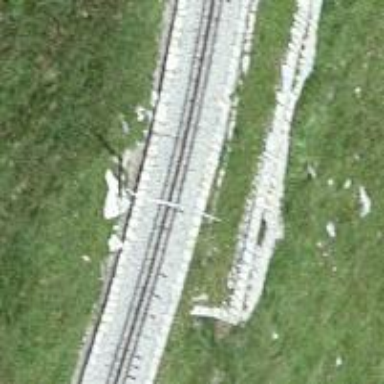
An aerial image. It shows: Narrow-gauge railway with electrified contact line.